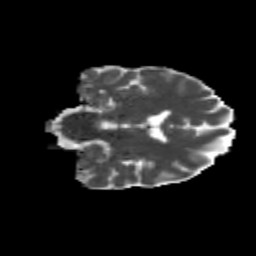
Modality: MD
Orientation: coronal
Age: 59
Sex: male
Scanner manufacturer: siemens
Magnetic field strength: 3 T
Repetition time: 4.71 s
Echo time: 0.0906 s